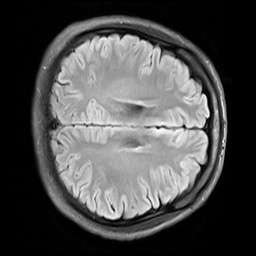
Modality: FLAIR
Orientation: axial
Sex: male
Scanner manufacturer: siemens
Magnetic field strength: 3 T
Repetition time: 10 s
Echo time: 0.09 s